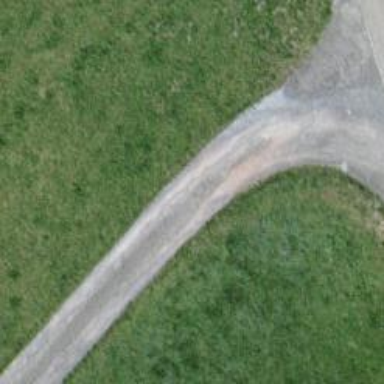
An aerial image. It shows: Fine gravel service road.